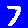
Digit: 7